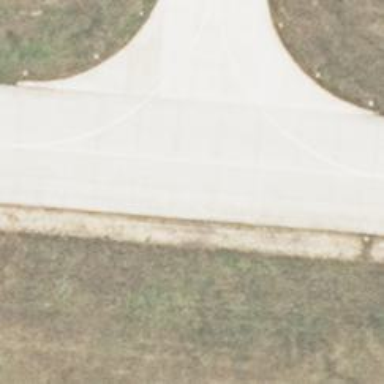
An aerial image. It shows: Taxiway at the airport with concrete surface.